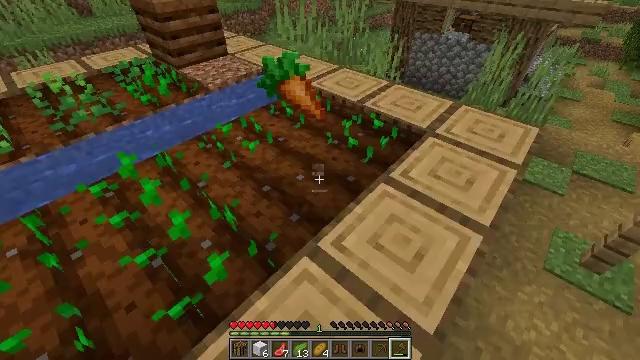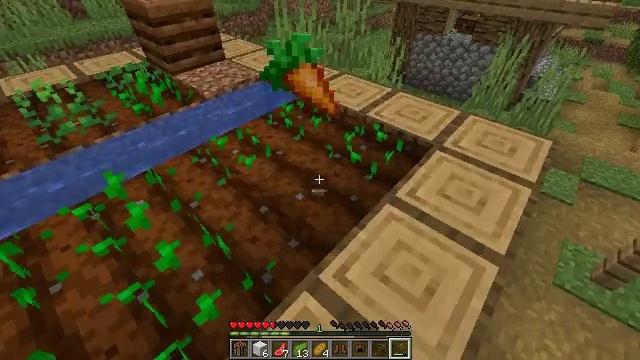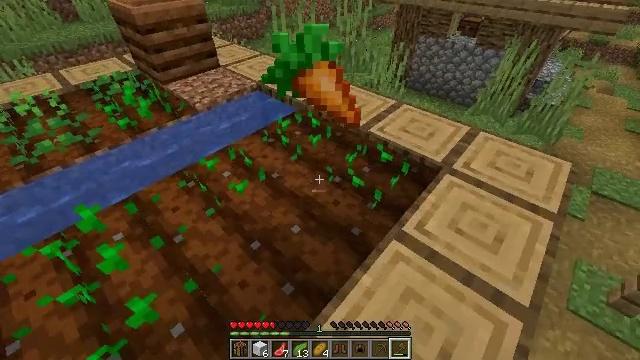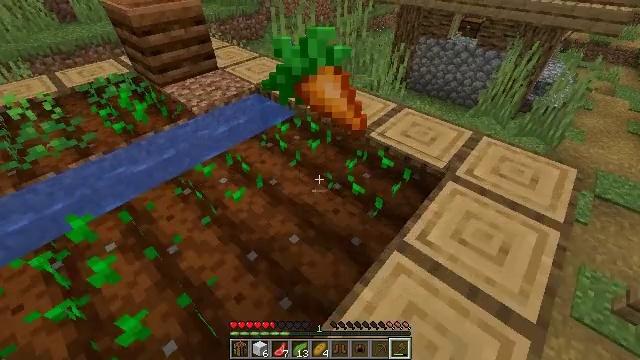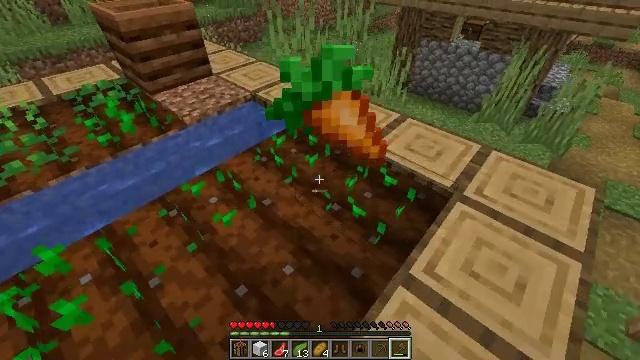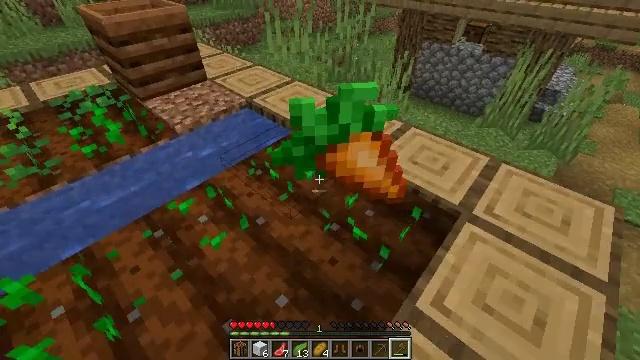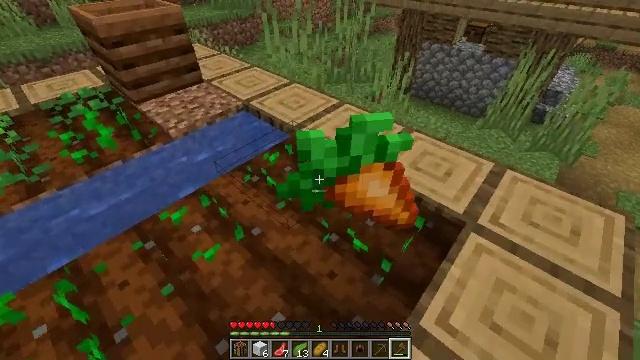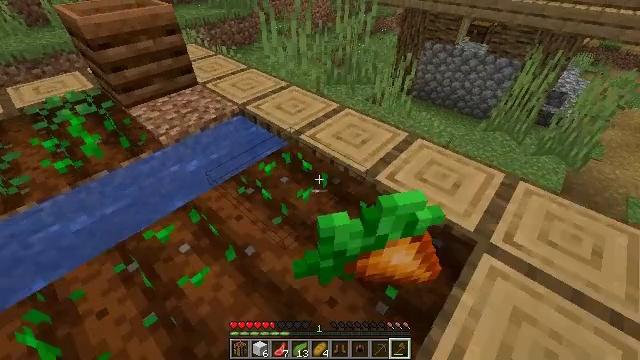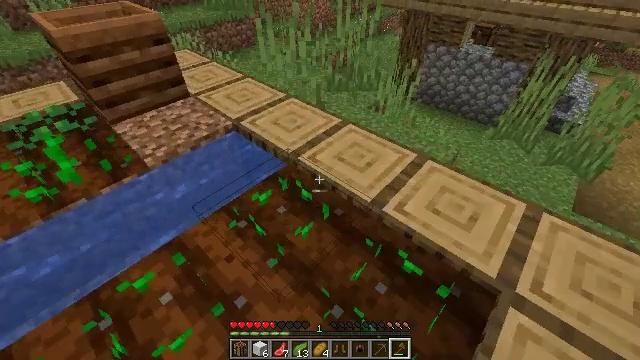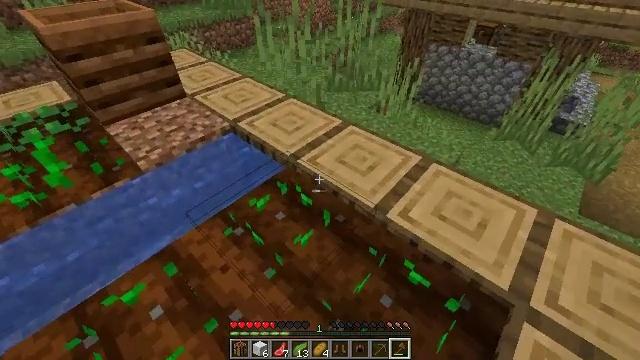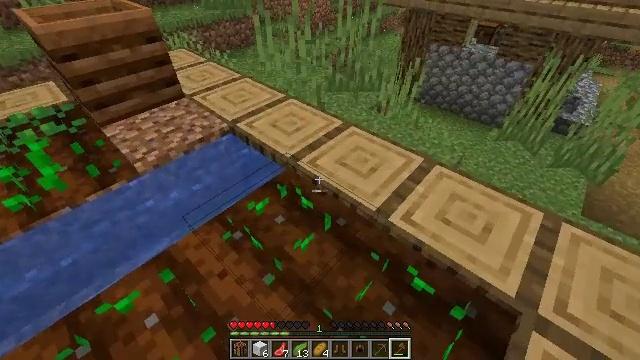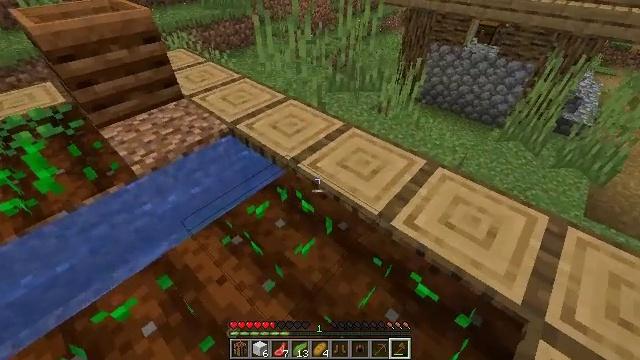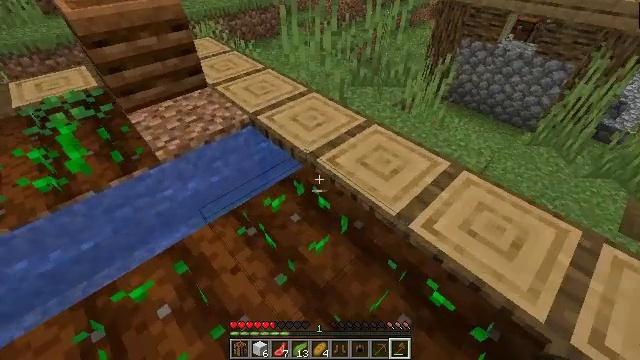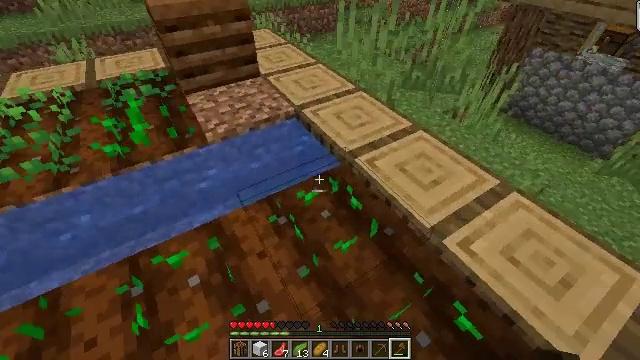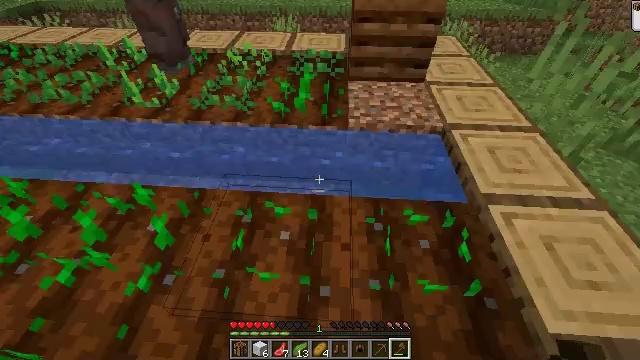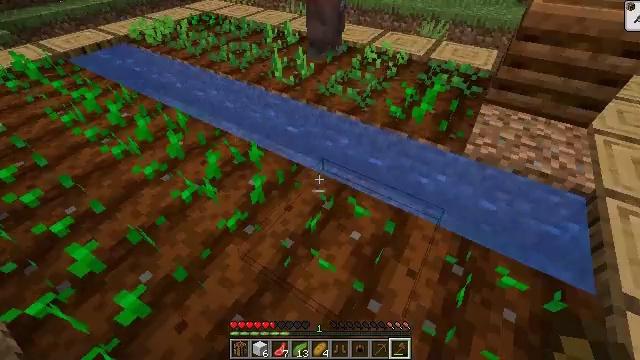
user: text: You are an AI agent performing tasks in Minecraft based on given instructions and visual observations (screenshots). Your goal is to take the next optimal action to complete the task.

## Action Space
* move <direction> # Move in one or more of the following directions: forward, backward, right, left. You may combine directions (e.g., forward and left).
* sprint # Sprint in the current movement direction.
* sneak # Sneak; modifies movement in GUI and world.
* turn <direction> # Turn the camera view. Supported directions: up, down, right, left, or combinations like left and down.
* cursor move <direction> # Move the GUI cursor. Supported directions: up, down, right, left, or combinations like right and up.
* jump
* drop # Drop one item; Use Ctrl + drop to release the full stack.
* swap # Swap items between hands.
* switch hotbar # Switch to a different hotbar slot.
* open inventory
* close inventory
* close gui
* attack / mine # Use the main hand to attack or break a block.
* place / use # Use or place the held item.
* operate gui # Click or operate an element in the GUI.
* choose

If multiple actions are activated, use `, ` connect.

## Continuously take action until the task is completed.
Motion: motion action
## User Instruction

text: Mine potatoes from the farmland.
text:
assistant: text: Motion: move forward
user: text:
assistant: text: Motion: move forward
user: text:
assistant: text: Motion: move forward, sprint
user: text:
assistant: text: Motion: move forward, sprint
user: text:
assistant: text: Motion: move forward, sprint
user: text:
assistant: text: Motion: move forward, sprint
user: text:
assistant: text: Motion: move forward
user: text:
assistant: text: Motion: move forward
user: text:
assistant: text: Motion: no_op
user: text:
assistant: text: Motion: no_op
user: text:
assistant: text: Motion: no_op
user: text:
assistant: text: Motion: turn left and down
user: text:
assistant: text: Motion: turn left
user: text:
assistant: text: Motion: turn left
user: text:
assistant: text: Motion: turn left
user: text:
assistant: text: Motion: turn left and up
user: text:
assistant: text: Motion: turn left and up
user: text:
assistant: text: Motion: no_op
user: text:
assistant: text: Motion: no_op
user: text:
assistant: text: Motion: turn left
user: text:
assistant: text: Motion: move forward, turn left and up
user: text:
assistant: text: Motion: move forward, turn left and up
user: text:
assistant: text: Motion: move forward, turn left
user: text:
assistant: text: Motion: move forward
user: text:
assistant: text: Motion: move forward
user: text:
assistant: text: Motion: move forward, sprint
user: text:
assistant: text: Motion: move forward, sprint
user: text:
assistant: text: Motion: move forward, sprint
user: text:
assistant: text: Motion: move forward, sprint
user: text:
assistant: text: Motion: move forward, sprint